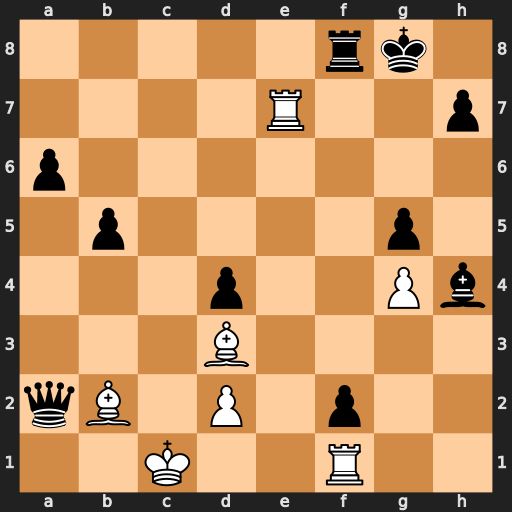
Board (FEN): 5rk1/4R2p/p7/1p4p1/3p2Pb/3B4/qB1P1p2/2K2R2
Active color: w
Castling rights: -
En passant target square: -
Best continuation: Bxh7+ Kh8 Bxd4+ Rf6 Bxf6#